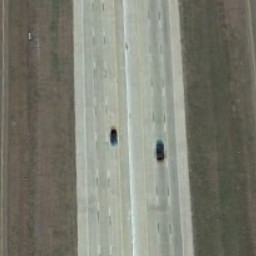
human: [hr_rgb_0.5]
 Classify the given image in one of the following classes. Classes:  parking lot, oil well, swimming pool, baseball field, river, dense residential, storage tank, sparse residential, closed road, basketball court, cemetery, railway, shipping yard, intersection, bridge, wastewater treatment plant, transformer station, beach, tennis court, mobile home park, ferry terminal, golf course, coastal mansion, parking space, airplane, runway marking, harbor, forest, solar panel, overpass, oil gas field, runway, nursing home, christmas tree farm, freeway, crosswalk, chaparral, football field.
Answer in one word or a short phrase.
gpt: freeway